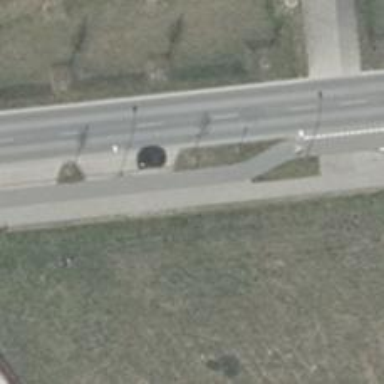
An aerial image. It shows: Asphalt path designated for cycling.